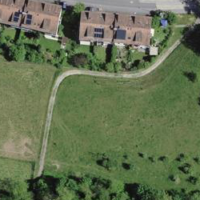
EUNIS habitat code: 25
Species observed at this site:
Corylus avellana